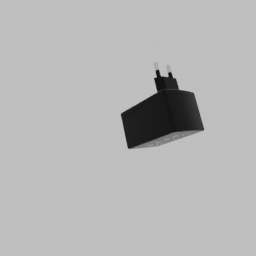
Label: electronics